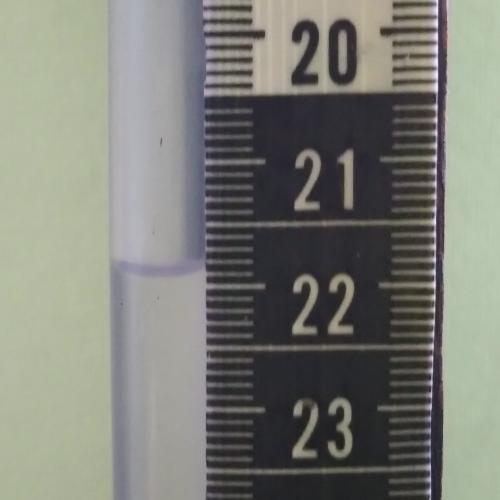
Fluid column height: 21.9 cm